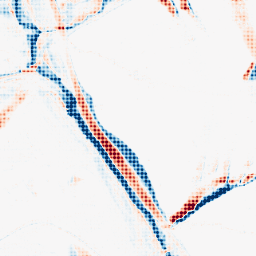
Category: morphological
Decomposition family: morphological_rect
Decomposition parameters: operation: average
width: 20
height: 3
Upsampling method: sinc_blackman
Upsampling parameters: scale: 8
kernel_size: 8
Upsampling scale: 8